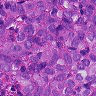
Metastatic tissue present: yes